Interaction volume radius: 10 \u00c5
Interaction volume height: 10 \u00c5
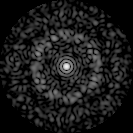
Disorder parameter: 0.839